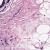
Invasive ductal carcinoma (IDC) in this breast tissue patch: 0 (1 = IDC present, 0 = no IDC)